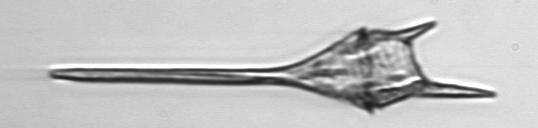
Label: Tripos_lineatus